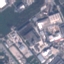
Land use / land cover: Industrial